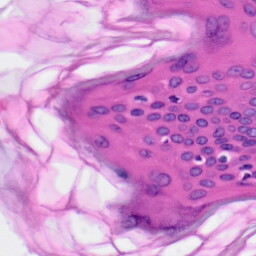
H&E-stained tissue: Skin